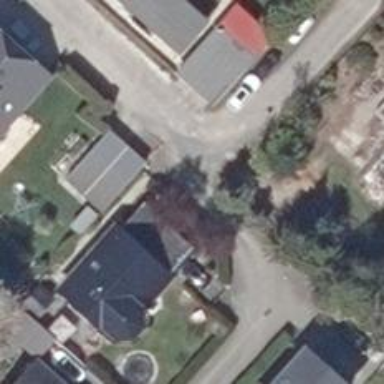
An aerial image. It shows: Living street with gravel surface.